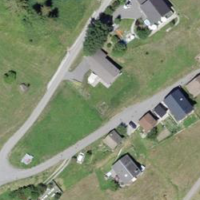
EUNIS habitat code: 24
Species observed at this site:
Lycaena phlaeas
Coenonympha pamphilus
Nucifraga caryocatactes
Corvus corax